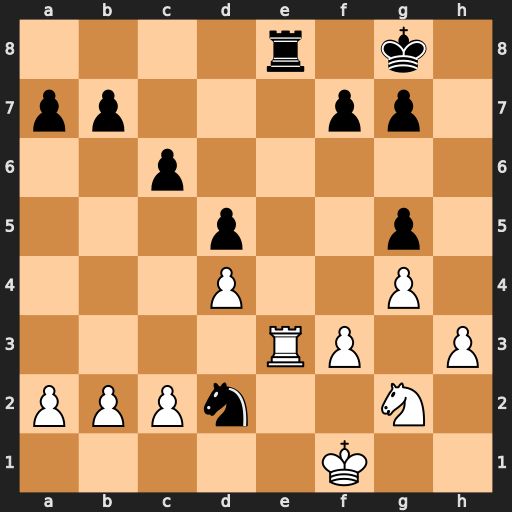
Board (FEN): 4r1k1/pp3pp1/2p5/3p2p1/3P2P1/4RP1P/PPPn2N1/5K2
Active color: w
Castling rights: -
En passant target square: -
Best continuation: Ke2 Rxe3+ Nxe3 Nc4 Nxc4